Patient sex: M
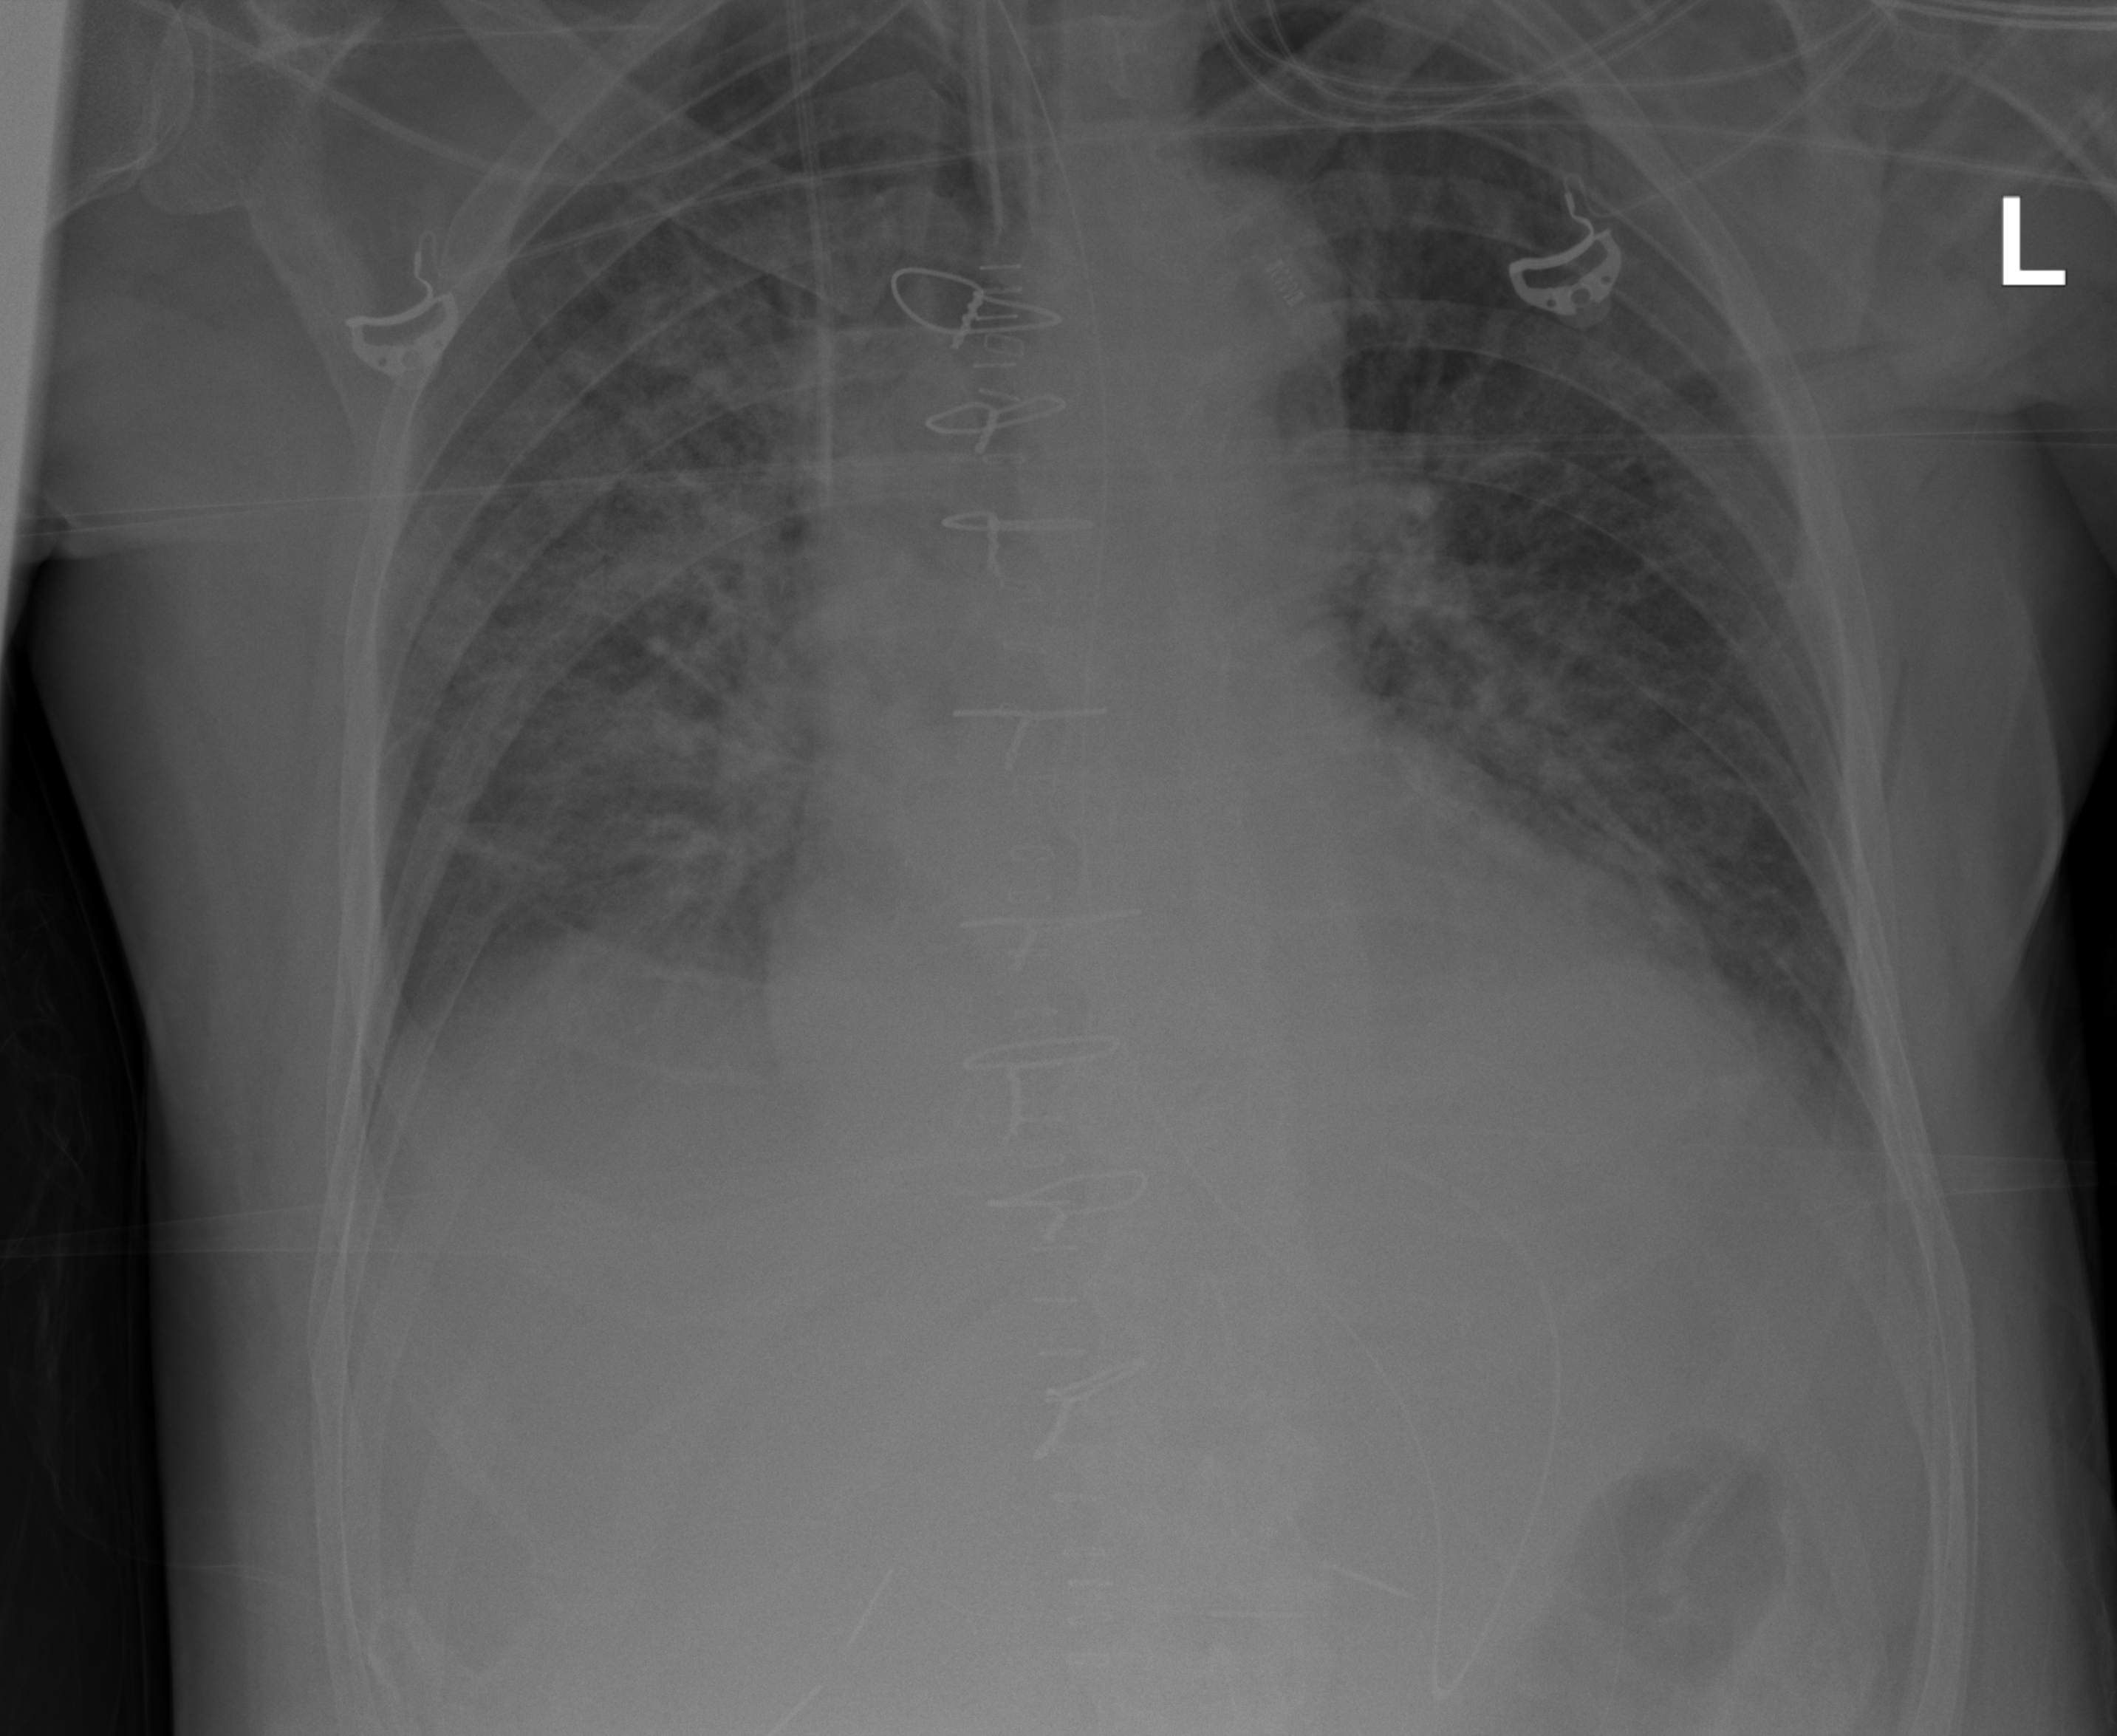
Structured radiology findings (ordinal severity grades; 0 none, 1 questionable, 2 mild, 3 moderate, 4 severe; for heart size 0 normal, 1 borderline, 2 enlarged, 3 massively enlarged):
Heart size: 2
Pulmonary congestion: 2
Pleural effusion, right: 1
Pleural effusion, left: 1
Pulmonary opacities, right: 2
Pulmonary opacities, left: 2
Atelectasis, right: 2
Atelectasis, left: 2